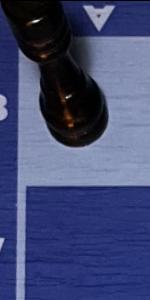
Label: Empty